Field crop: maize
Growth stage: 2
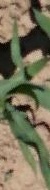
Species: maize